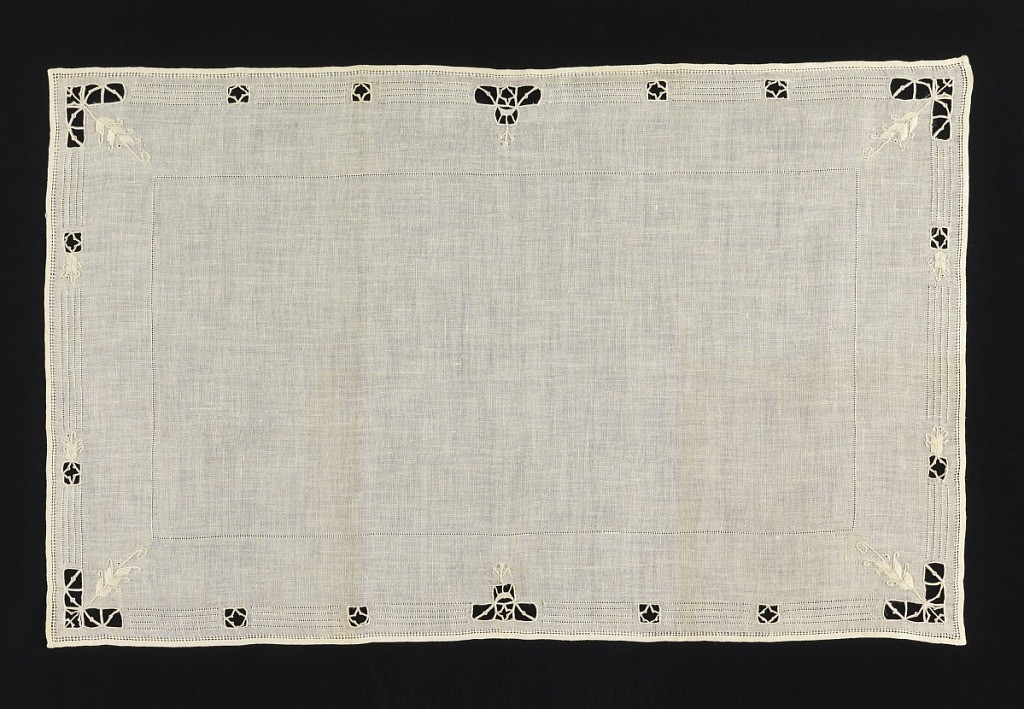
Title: Cover
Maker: Sybil Carter Indian Mission and Lace Industry Association
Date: ca. 1900
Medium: linen Technique: cutwork and embroidery
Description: Cover ornamented with hemstitching, cutwork squares and satin stitch embroidery in conventional patterns.